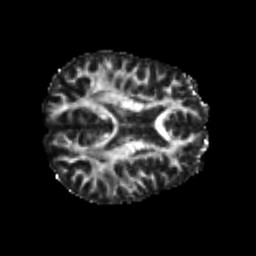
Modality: FA
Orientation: axial
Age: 25
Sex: male
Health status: healthy
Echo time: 0.074 s